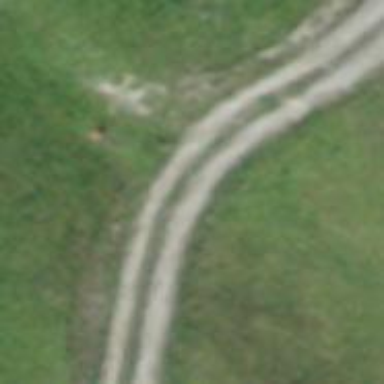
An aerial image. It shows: Track with grade 4 track type.